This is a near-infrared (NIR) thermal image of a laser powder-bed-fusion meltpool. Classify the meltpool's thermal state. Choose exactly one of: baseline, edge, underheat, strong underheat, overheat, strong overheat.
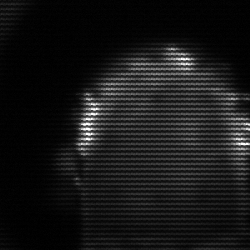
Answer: baseline